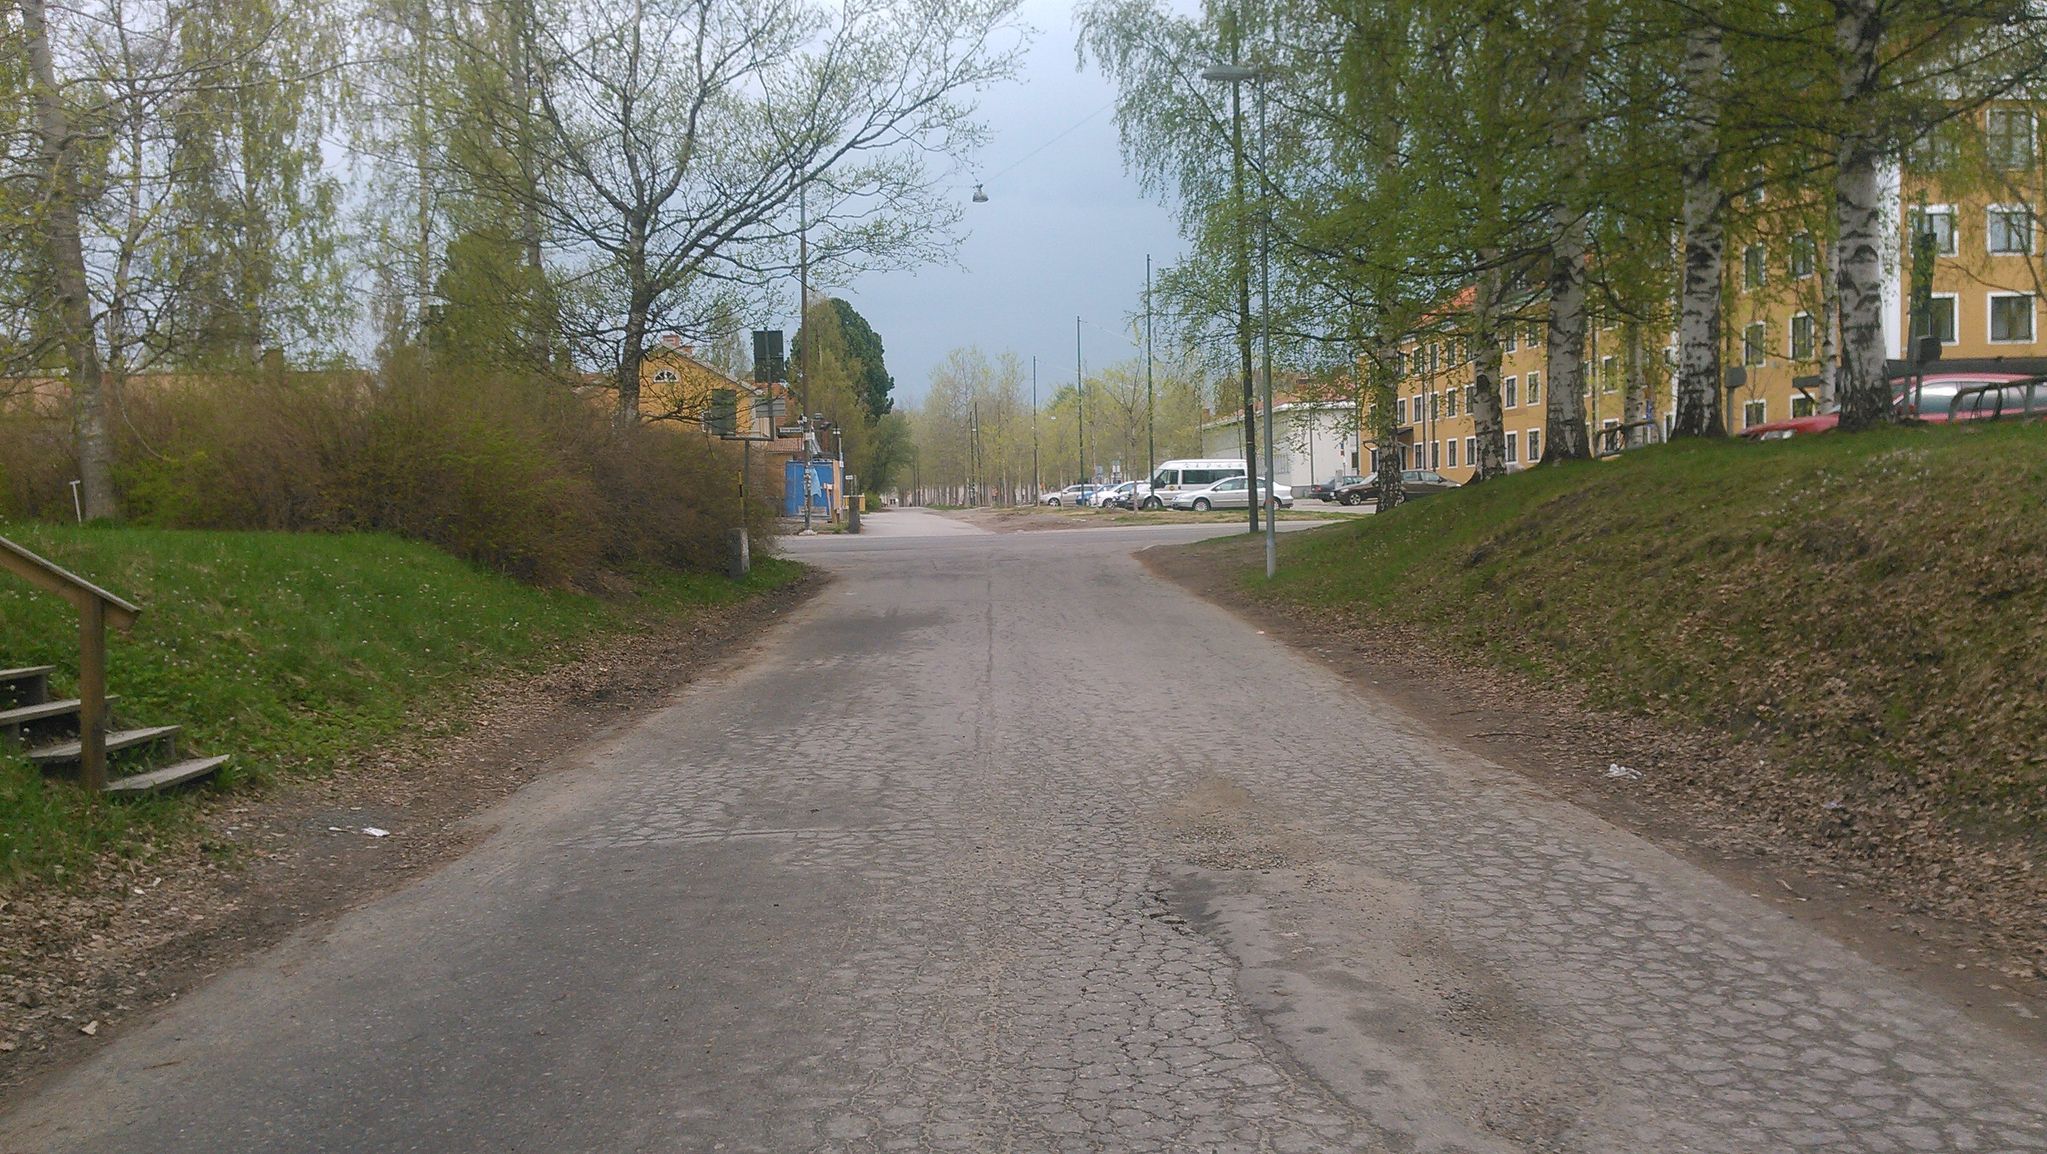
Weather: clear
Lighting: day
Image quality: good
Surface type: driving surface
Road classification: residential, cycleway
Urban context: urban centre
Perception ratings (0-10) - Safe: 5.42, Lively: 4.72, Beautiful: 7.36, Boring: 8.13, Depressing: 2.88, Wealthy: 6.11